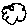
Label: cloud